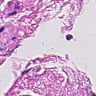
Metastatic tissue present: no